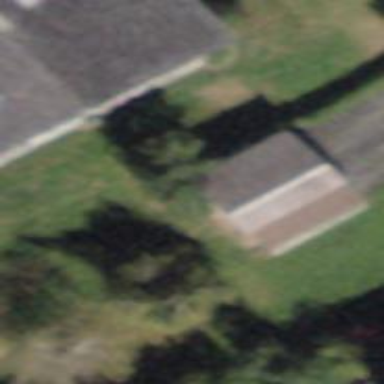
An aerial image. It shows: Garage building.